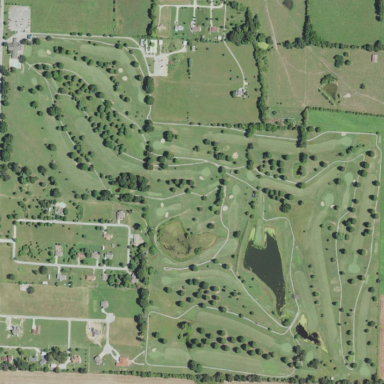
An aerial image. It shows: Golf course surrounded by greenery.